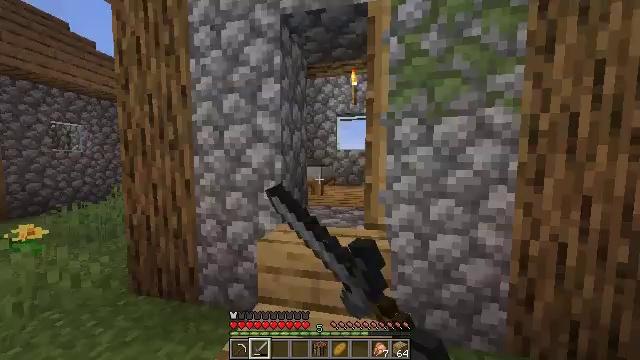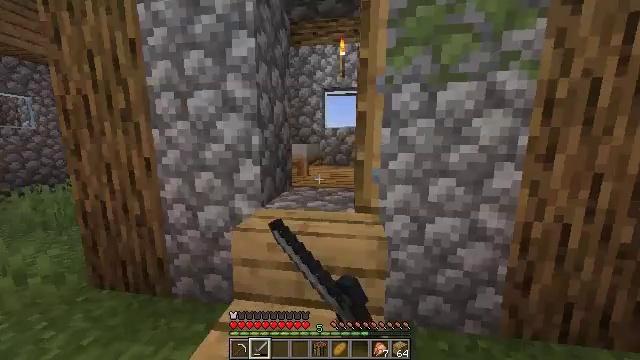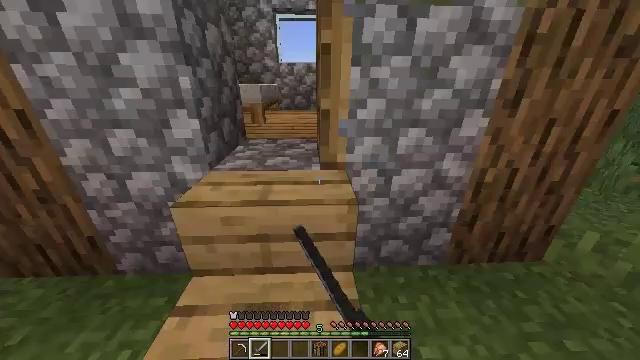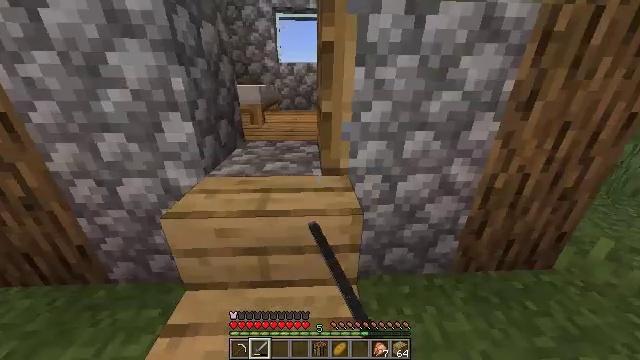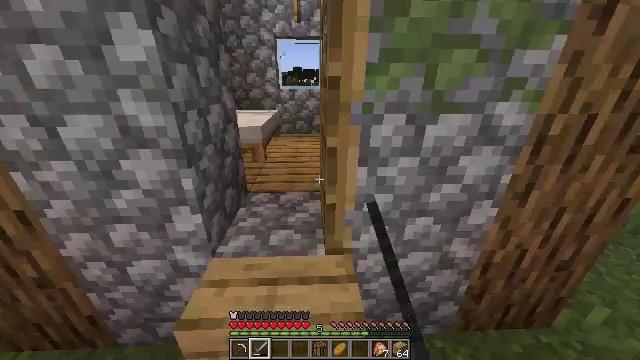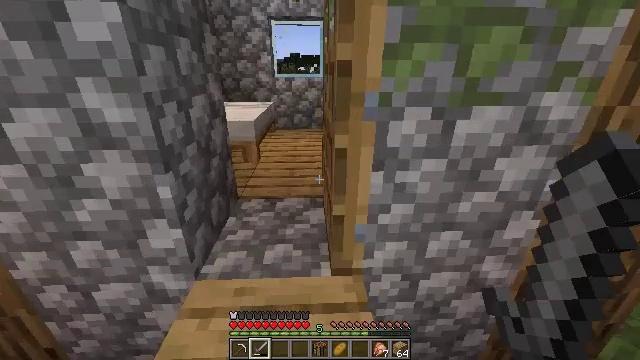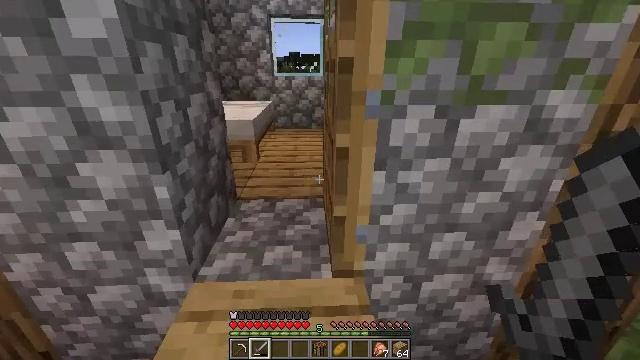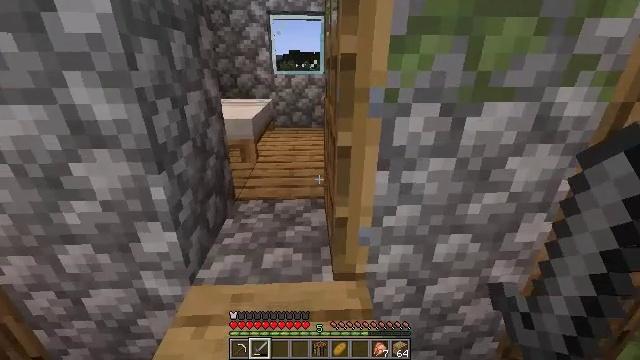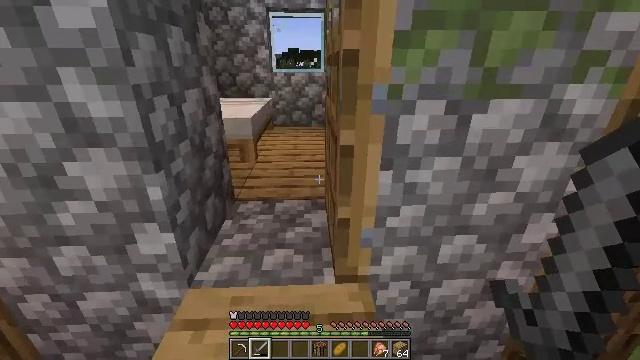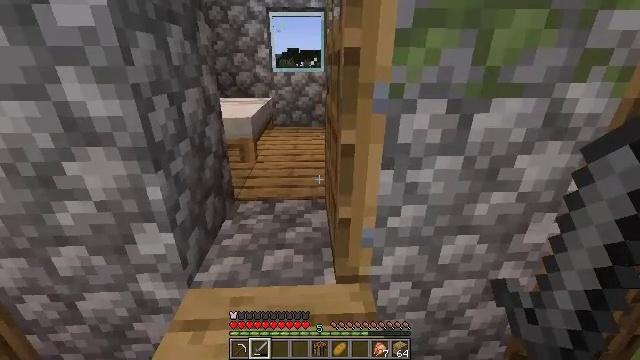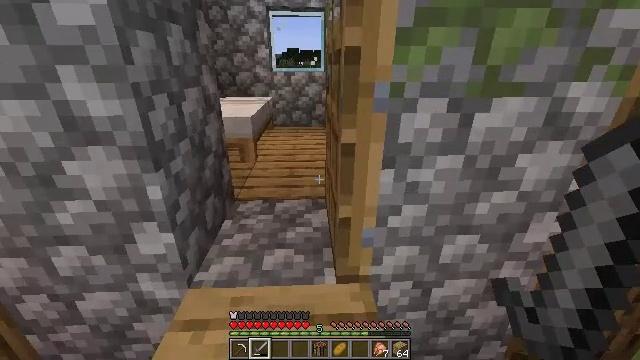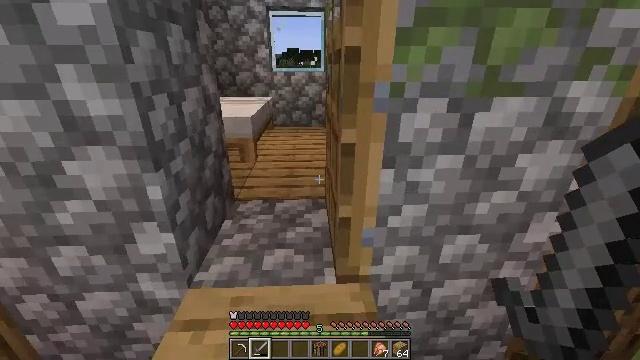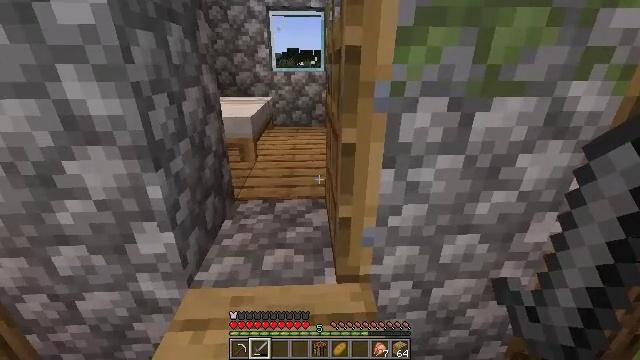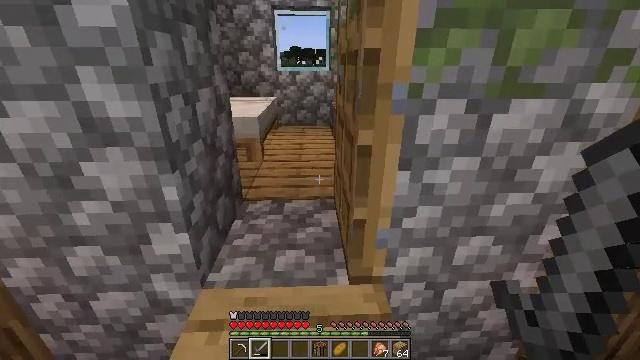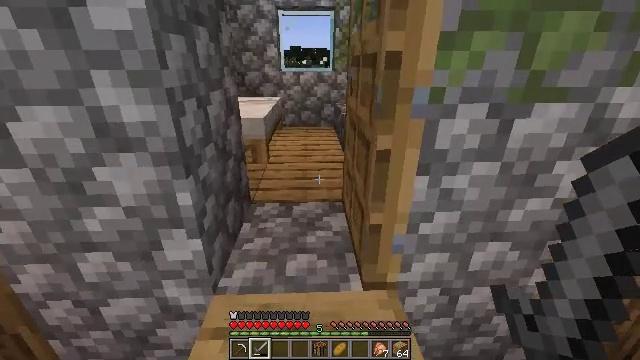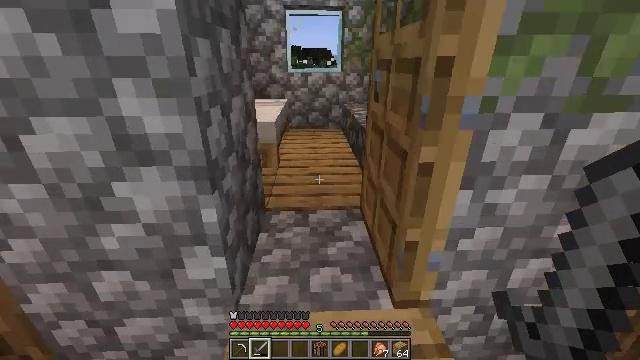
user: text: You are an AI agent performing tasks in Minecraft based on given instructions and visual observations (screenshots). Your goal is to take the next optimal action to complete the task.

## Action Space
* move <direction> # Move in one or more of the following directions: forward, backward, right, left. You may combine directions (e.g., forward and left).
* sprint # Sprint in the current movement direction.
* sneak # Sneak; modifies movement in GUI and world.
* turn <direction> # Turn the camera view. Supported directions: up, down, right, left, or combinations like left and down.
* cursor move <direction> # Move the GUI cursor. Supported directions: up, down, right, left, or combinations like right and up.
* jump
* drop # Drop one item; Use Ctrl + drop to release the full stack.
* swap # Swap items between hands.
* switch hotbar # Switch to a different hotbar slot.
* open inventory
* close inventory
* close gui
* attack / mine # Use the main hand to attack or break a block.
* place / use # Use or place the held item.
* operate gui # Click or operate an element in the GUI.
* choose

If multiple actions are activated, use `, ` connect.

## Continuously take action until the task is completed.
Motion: motion action
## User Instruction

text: Combat the chicken.
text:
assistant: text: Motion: move forward, use / place
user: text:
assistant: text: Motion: move forward, turn right and down
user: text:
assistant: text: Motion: no_op
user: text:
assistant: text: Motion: no_op
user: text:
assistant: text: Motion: no_op
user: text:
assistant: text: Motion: no_op
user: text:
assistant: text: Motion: no_op
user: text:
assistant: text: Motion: no_op
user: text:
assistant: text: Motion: no_op
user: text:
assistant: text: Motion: no_op
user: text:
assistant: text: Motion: no_op
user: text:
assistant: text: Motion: no_op
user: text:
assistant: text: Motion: move left
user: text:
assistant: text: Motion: move forward and move left
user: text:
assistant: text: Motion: move forward and move left
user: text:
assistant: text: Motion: move forward and move left
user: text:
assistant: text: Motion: move forward, turn right
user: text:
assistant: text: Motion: move forward, turn right
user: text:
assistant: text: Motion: move forward, turn right
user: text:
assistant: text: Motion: move forward, turn right
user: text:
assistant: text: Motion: move forward, turn right
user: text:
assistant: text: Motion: move forward
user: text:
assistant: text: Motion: move forward
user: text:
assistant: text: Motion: move forward and move right
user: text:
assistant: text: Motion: move forward and move right
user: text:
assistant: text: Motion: move forward and move right
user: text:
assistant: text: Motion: move forward and move right
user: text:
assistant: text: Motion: move forward, turn left and down
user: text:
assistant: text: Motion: turn left
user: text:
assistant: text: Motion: turn left and down